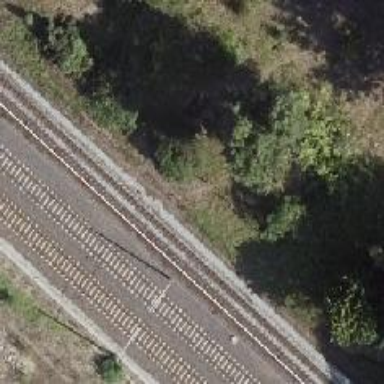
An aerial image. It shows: Railway signal.